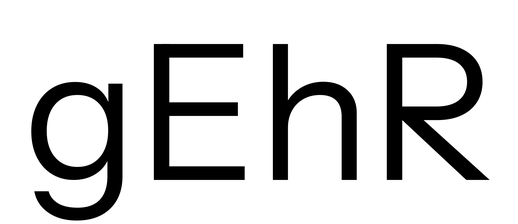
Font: InstrumentSans_Regular